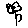
Label: flower